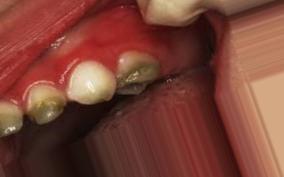
Condition: Tooth Discoloration